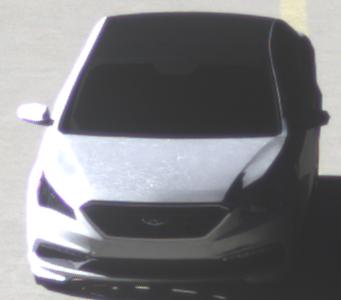
Make: Hyundai
Model: Sonata
Detailed model: Gen. 7
Model produced from: 2015
Model produced until: 2017
Doors: 4
Color: white
Road condition: wet road
Daytime: morning or afternoon
Contrast: high contrast